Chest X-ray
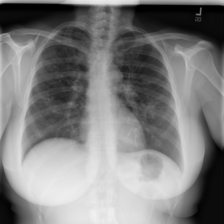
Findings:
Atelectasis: negative
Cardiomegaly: negative
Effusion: negative
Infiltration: negative
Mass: negative
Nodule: negative
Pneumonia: negative
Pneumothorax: negative
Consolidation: negative
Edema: negative
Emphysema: negative
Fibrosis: negative
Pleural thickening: negative
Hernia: negative